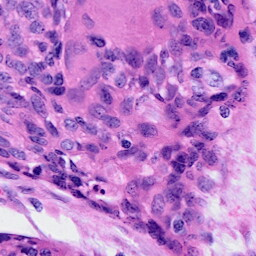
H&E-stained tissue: Cervix